Field crop: maize
Growth stage: 1
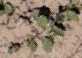
Species: convolvulus